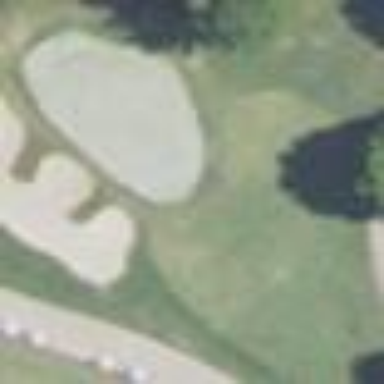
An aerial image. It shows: Area of rough grass used for golf.